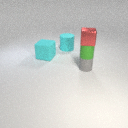
small red metal cube above small green rubber cylinder